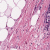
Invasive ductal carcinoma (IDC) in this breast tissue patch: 0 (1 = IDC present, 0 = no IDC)